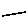
Label: line